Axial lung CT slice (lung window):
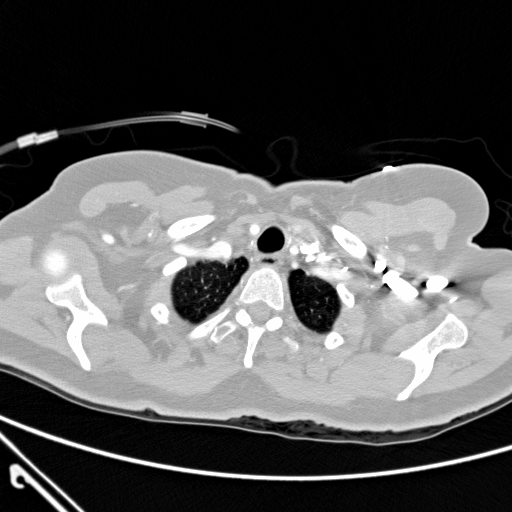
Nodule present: no